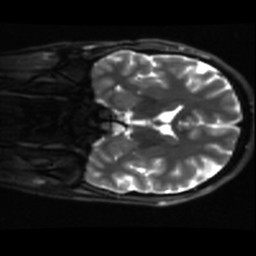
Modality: T2w
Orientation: coronal
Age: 21
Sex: male
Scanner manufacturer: ge
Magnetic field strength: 3 T
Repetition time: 8.947 s
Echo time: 0.09798 s